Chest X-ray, PA view. Patient: 56 years old, sex M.
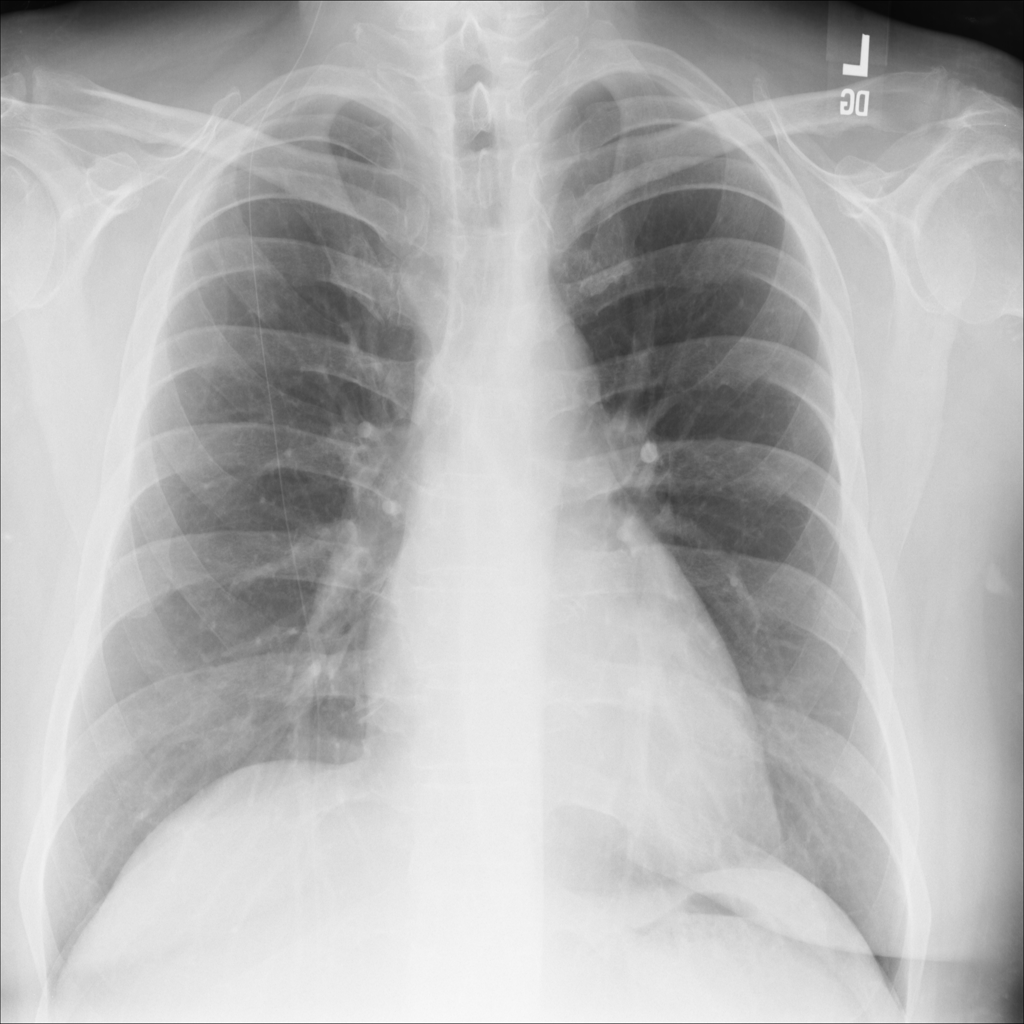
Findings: Infiltration